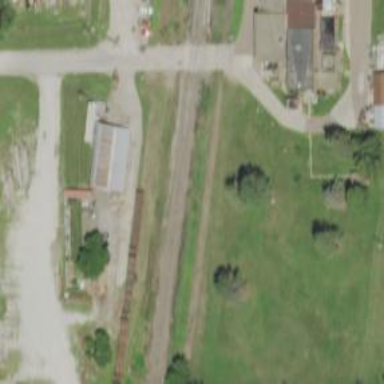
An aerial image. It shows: Abandoned railway siding.